Field crop: maize
Growth stage: 2
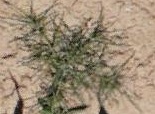
Species: salsola